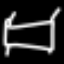
Label: bed